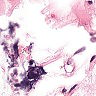
Metastatic tissue present: no